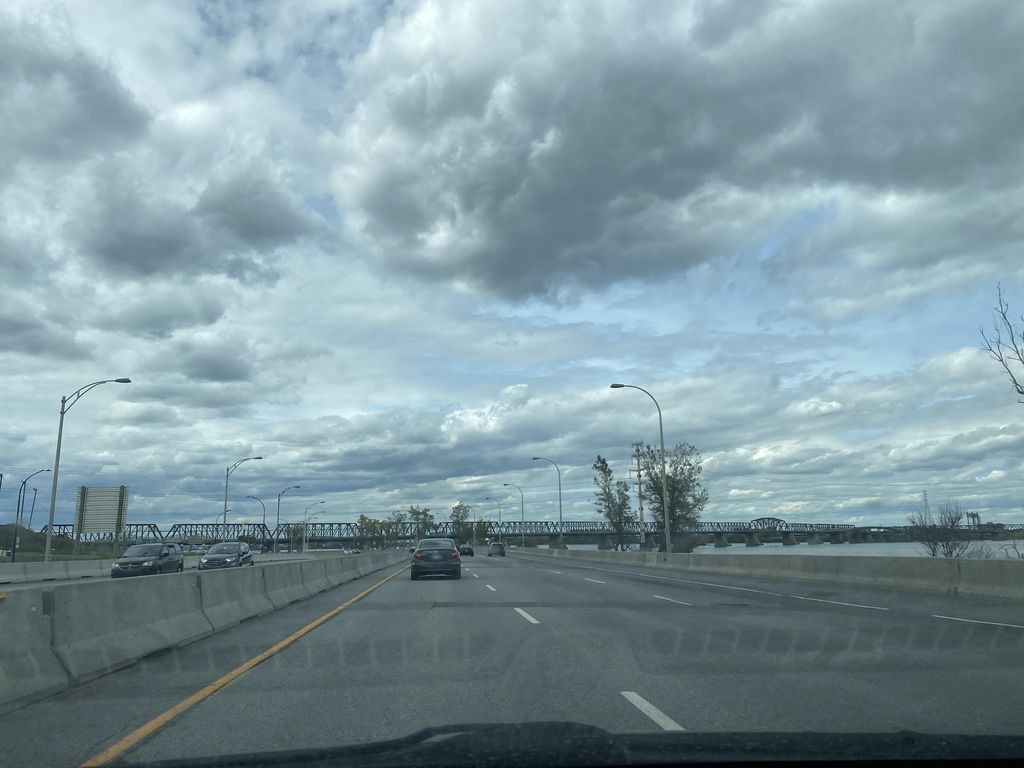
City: montreal